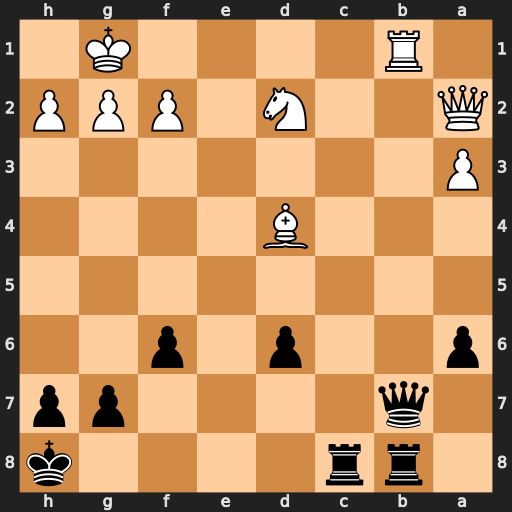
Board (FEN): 1rr4k/1q4pp/p2p1p2/8/3B4/P7/Q2N1PPP/1R4K1
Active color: b
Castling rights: -
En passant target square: -
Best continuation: Qxb1+ Qxb1 Rxb1+